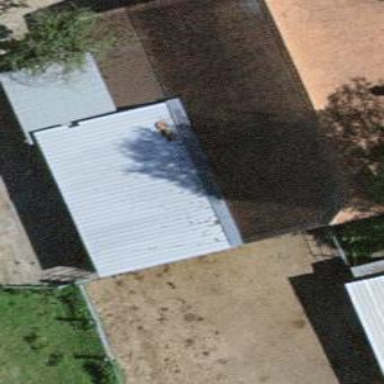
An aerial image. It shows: Rural barn.